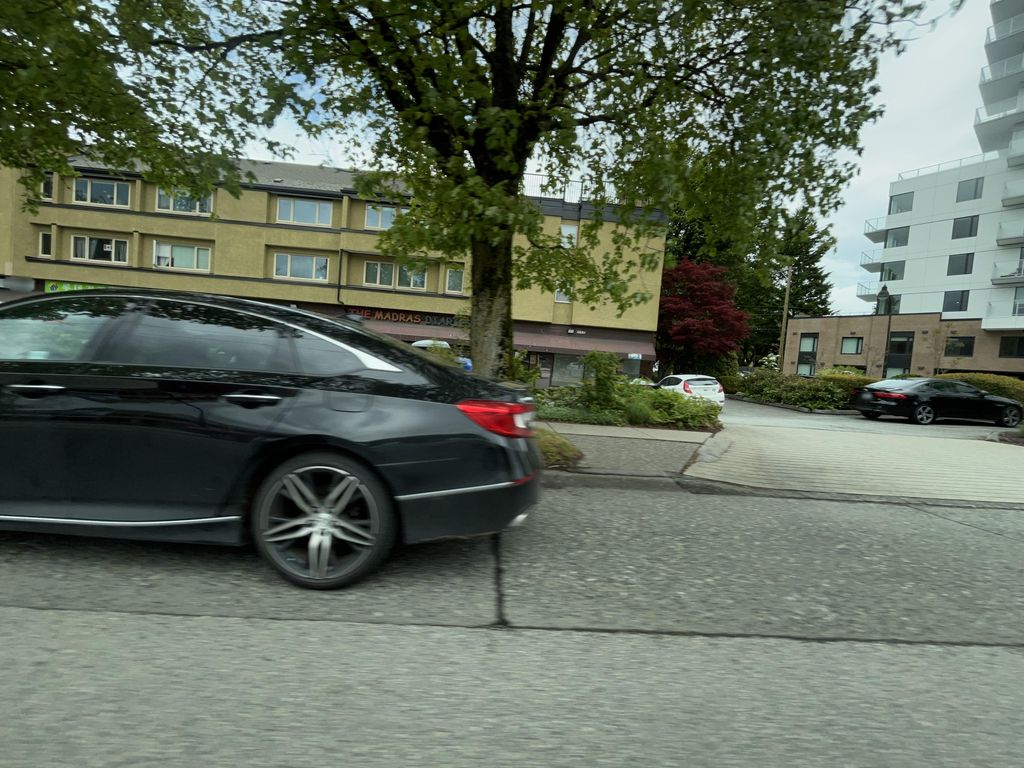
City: vancouver